Question: The picture describes a maze problem, where green is the starting position and red is the end point. Find the length of the shortest path.
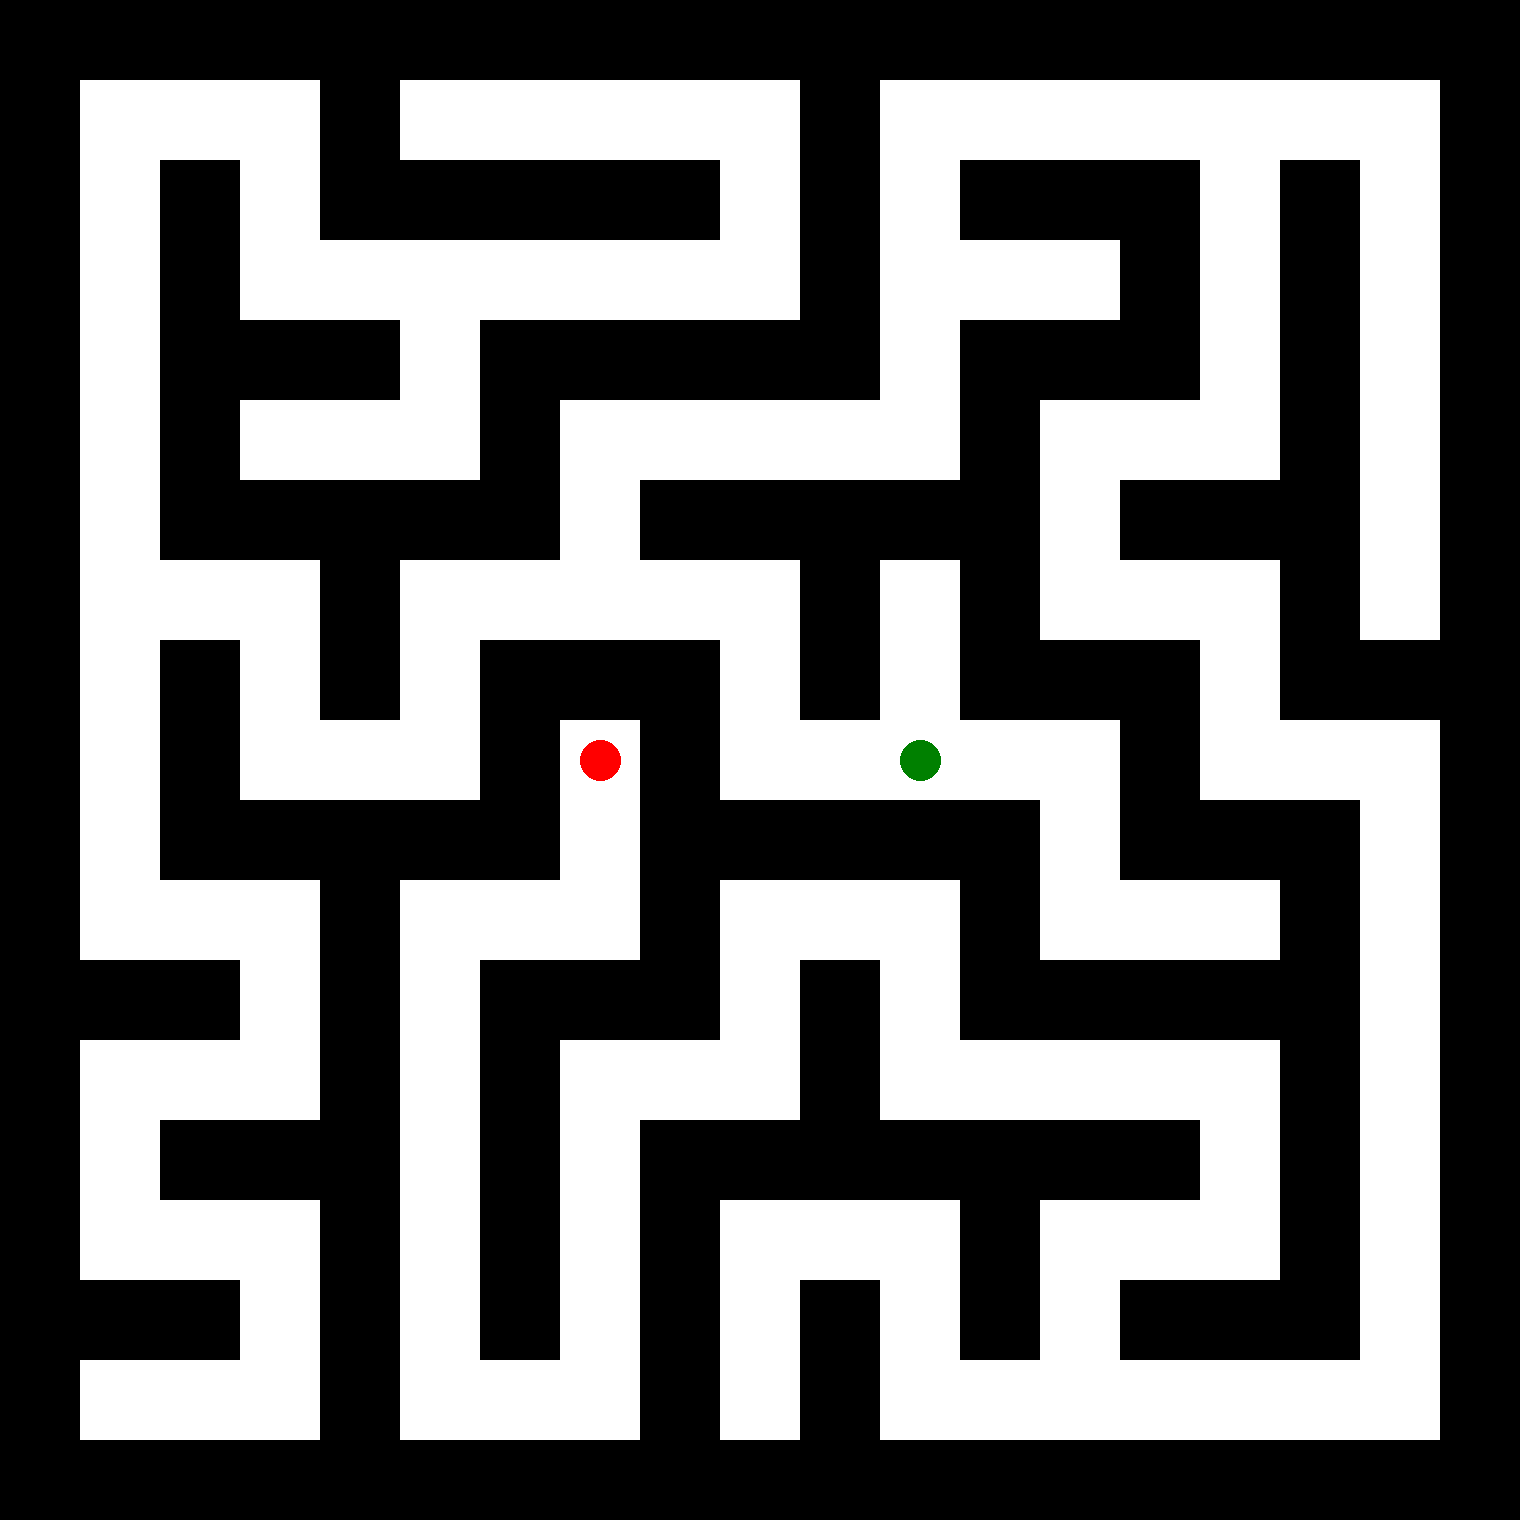
Answer: 80